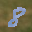
Label: 8